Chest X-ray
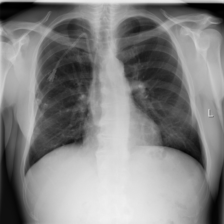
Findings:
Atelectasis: negative
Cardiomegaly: negative
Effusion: negative
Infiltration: negative
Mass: negative
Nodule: negative
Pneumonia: negative
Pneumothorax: negative
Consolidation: negative
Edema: negative
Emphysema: negative
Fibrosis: negative
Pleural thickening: negative
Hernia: negative